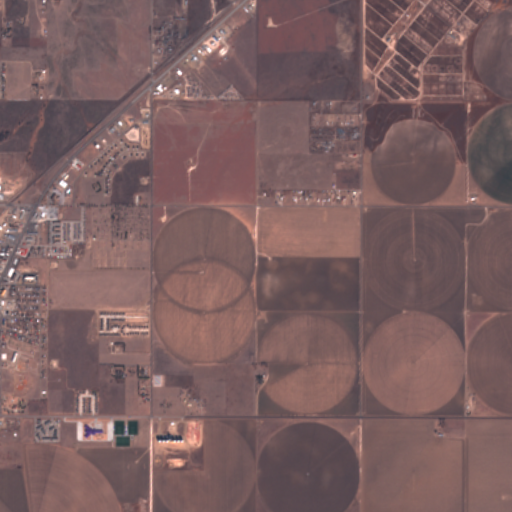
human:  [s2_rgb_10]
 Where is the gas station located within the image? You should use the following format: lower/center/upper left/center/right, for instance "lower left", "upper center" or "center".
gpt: The gas station is located in the center left of the image.
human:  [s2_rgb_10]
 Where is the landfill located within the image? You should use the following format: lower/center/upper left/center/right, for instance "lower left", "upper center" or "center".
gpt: The landfill is located in the upper right of the image.
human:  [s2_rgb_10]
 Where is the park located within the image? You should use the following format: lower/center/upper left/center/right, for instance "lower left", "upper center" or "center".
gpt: The park is located in the lower left of the image.
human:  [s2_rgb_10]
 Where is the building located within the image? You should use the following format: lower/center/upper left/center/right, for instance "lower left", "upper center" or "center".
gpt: The building is located in the lower left of the image.
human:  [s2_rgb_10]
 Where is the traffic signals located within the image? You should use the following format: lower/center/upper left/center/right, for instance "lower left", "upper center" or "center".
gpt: The traffic signals is located in the center left of the image.
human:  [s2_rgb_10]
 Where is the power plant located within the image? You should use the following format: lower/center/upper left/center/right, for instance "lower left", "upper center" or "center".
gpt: There is no power plant in the image.